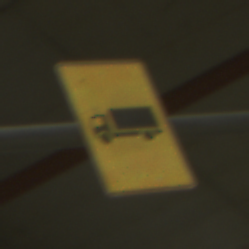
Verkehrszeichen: KFZZulaessigeGesamtmasse3Komma5TOhnePfeilsymbol
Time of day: NotSpecified
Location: Indoor (Special)
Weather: NotSpecified
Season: NotSpecified
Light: Artificial